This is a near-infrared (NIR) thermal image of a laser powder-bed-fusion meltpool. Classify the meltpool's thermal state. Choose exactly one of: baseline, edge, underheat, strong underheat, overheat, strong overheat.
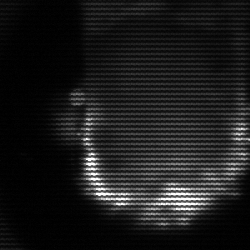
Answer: baseline